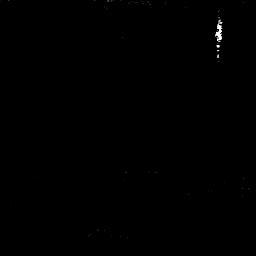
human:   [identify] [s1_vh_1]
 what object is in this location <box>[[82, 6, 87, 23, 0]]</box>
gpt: <ref>1 medium ship at the top right</ref>